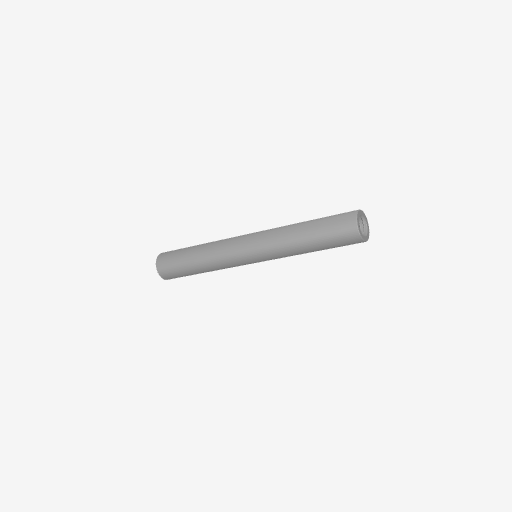
Part: Standoff6OD46